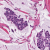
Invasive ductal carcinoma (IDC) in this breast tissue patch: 1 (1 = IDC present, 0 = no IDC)